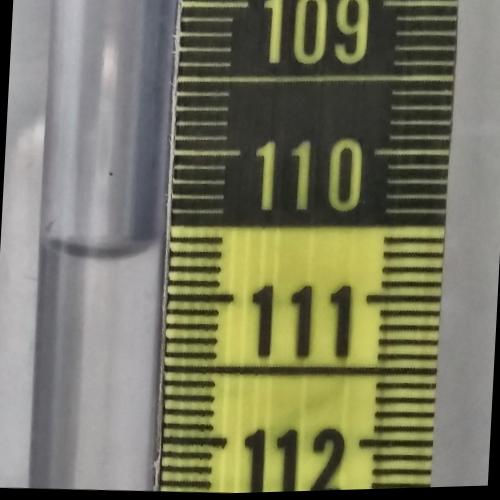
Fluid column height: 110.7 cm